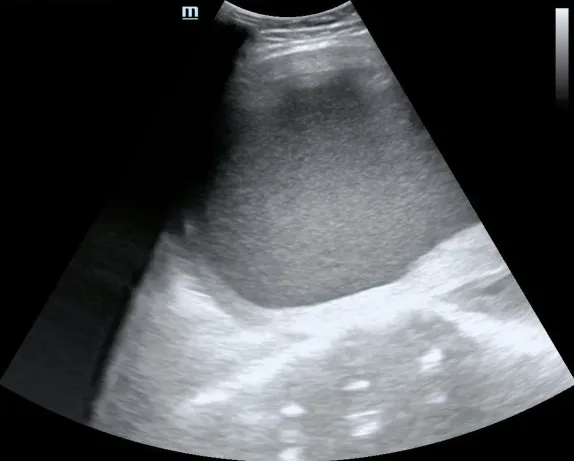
Point of Care Ultrasound Demonstrating an Enlarged Uterus Full of Hypoechoic Fluid in the Longitudinal Plane.
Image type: radiology (ultrasound)